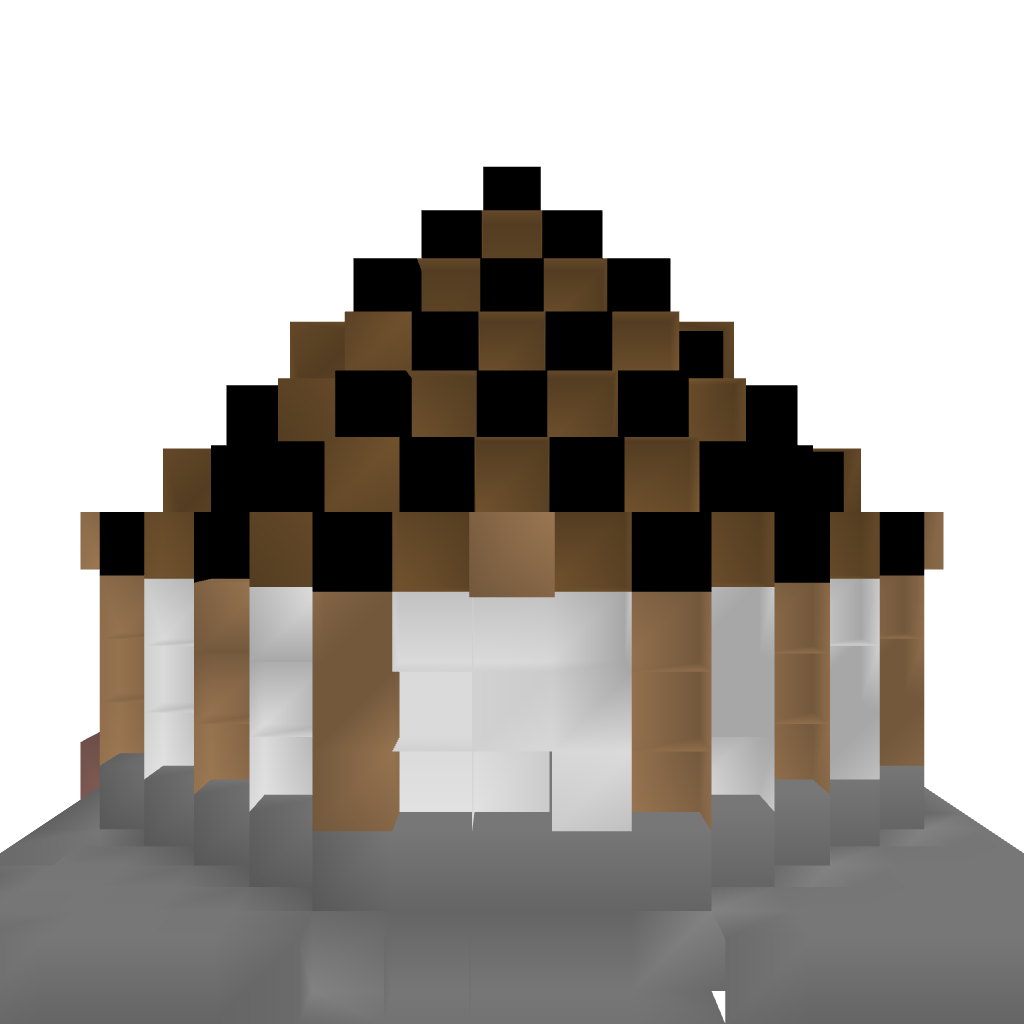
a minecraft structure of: Pony go round! bad low quality